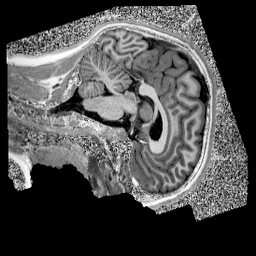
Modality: UNIT1
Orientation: sagittal
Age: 11
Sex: female
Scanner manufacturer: siemens
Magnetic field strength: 3 T
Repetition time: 4 s
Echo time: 0.00303 s